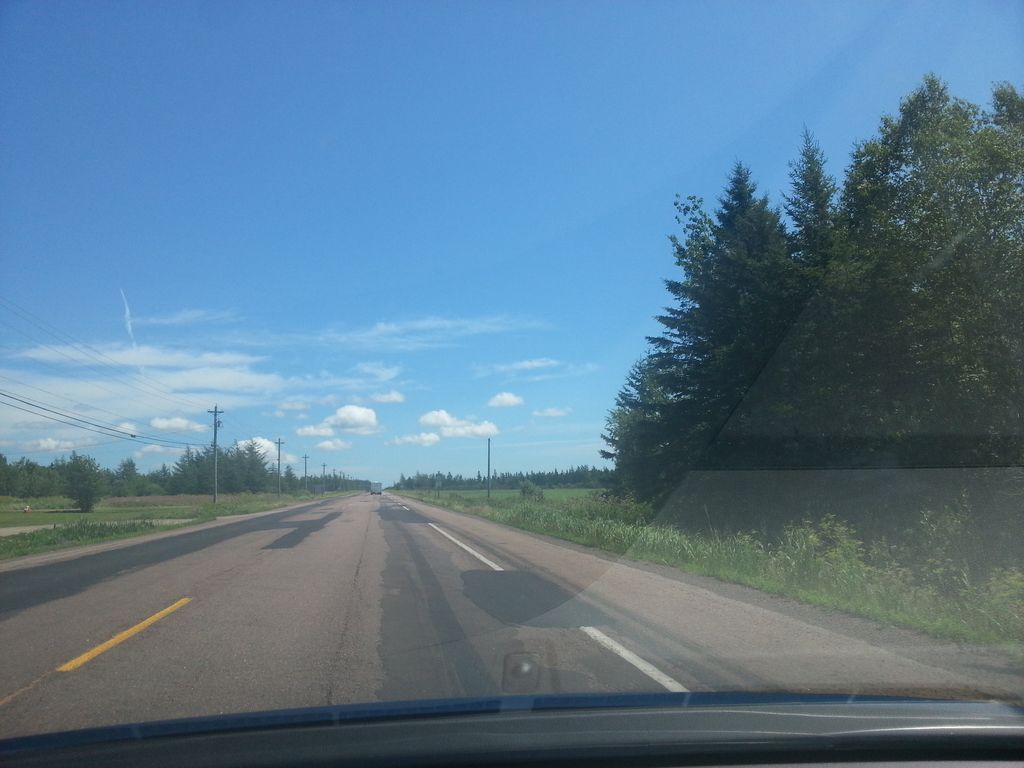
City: charlottetown